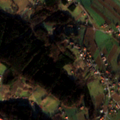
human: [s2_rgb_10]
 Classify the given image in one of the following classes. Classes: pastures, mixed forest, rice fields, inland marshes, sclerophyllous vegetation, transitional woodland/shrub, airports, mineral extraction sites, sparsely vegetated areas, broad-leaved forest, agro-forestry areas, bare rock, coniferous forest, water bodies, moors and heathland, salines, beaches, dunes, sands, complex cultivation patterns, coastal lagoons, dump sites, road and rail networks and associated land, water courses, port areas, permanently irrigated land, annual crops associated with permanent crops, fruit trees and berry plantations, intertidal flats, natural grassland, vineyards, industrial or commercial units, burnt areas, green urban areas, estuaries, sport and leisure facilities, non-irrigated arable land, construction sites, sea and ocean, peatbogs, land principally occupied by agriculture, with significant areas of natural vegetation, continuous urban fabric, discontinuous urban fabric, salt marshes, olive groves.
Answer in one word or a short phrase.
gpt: pastures, complex cultivation patterns, mixed forest